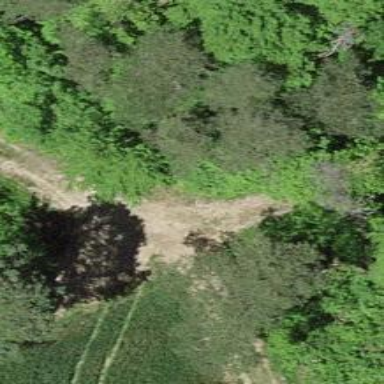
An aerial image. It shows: Gravel track road.